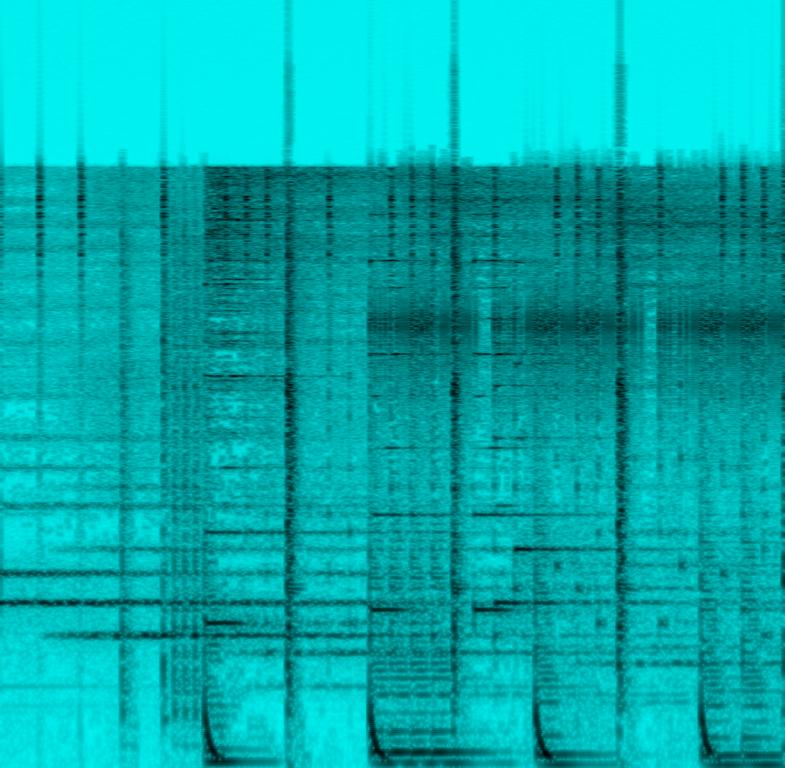
This instrumental contains a digital piano playing a beautiful melody that sounds a little bit like standing in the rain on a summer day. The electronic drums sound without dynamics but with a strong kick that gets supported by the bassline. A snare hit stands in the foreground. A hi-hat fills the space in between and gets surrounded by stringsounds playing a minimalist melody with a lot of reverb on it. A short snappy pluck sound is also playing a melody. barely noticeable. This song may be playing in a chapter of a video game.